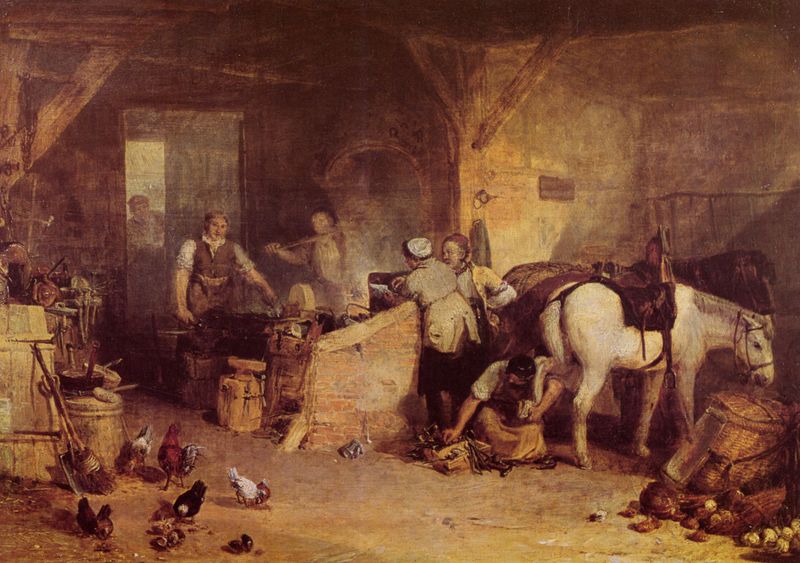
Titel: Ein Landschmied streitet über den Eisenpreis
Künstler: William Turner
Standort: London
Institution: Tate Gallery
Schlagwörter: dunkel, feuer, hand, mann, schatten, weiß, frauen, gelb, menschen, ocker, braun, dunkelbraun, fenster, finger, frankreich, frau, hell, hintergrund, holz, hüte, kleider, kopfbedeckungen, licht, männer, orange, raum, schwarz, stroh, tür, gürtel, haus, rot, tier, tiere, beige, gespräch, malerei, rock, hemd, mütze, mützen, wand, arm, falten, kleidung, stein, ärmel, erde, vieh, rauch, boden, futter, gold, mantel, realismus, decke, personen, arbeit, bauern, genre, pferd, pferde, schuppen, chaos, gemüse, fell, huf, mähne, rappe, reiten, sattel, schweif, zaumzeug, apfel, schürze, bogen, genremalerei, unterhaltung, arbeiten, heu, korn, körbe, mauer, dunst, nebel, bauernhof, schemel, arbeiter, rundbogen, dampf, essen, sprechen, kerze, bedienstete, korb, türrahmen, balken, besen, nagel, weste, tor, wände, eingang, keller, schild, courbet, gewölbe, haken, scheune, gerät, füttern, mäntel, fass, schimmel, hufen, geflügel, handwerker, werkstatt, werkzeug, dienst, axt, kartoffeln, fressen, wams, stall, rötlich, dreck, trog, esse, fässer, hahn, huhn, korbgeflecht, schaufel, holzbalken, krippe, hühner, futterkrippe, hufeisen, ür, zwiebeln, schmied, schmiede, schleifstein, amboss, picken, pferdestall, beschlagen, backstube, hufschmied, menscheen, nscharf, pferdesattel, schmie, tonwert, hudfschmied